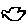
Label: bird